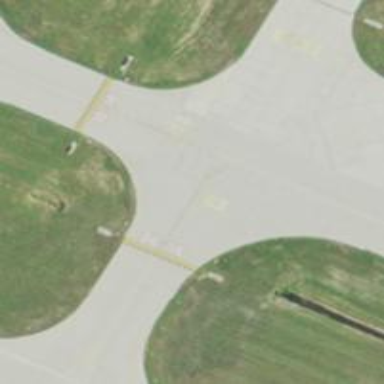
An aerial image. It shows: Image of taxiway at airport.